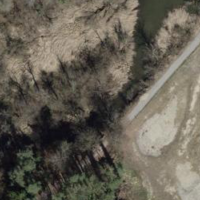
EUNIS habitat code: 41
Species observed at this site:
Euphorbia cyparissias